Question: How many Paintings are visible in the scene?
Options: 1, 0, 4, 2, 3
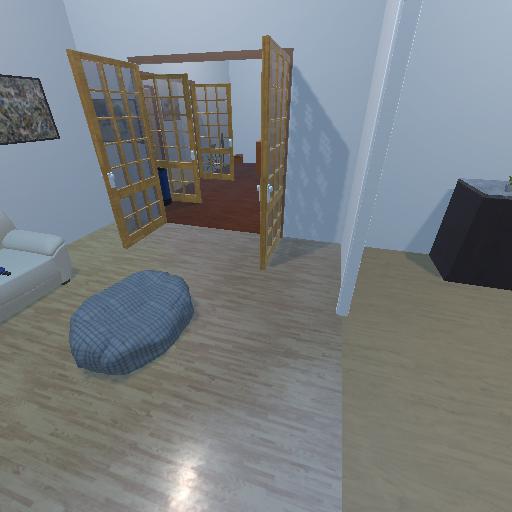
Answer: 1